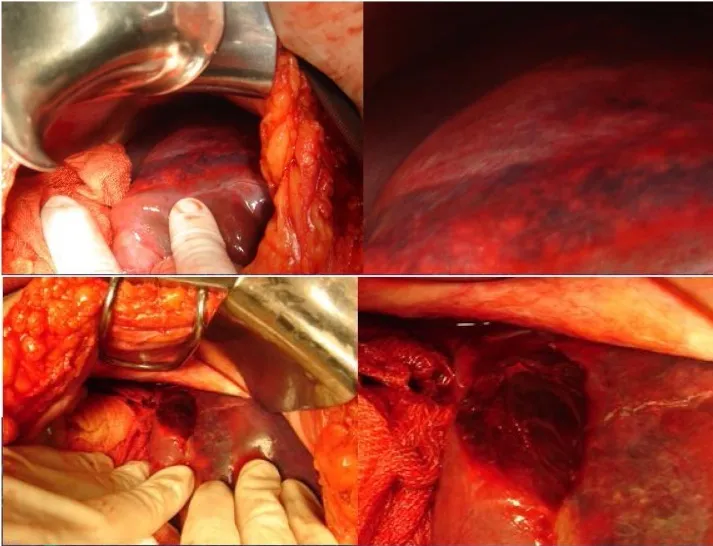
Intraoperative photography showing discrete hemoperitoneum, enlarged liver with HSH affecting right lobe with bleeding segment VI.
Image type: medical_photograph (other_medical_photograph)